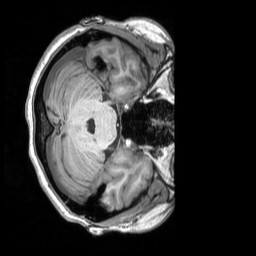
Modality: T1w
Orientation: axial
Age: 32
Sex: female
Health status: healthy
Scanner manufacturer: siemens
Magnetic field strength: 3 T
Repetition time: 2.53 s
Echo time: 0.00332 s